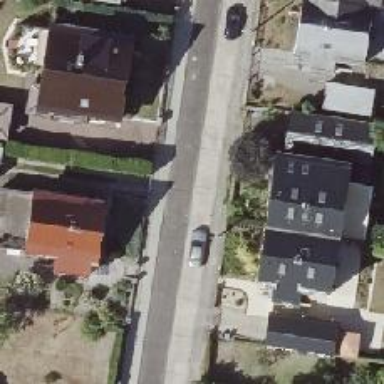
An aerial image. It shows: Residential road with asphalt surface and sidewalks on both sides.